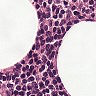
Metastatic tissue present: no